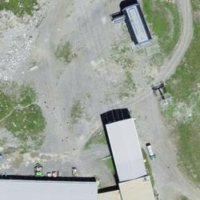
EUNIS habitat code: 31
Species observed at this site:
Lysandra bellargus
Aster alpinus
Araneus diadematus
Lysandra coridon
Pyrrhocorax pyrrhocorax
Sempervivum montanum